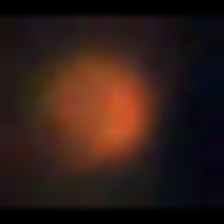
Taxon: NanoPlankton
Group: Other